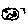
Label: moon